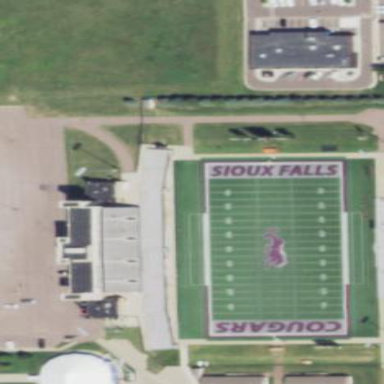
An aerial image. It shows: American football pitch with artificial turf surface for leisure land.